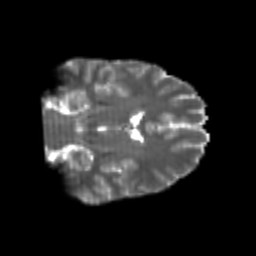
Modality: T2w
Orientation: coronal
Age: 20
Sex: male
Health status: healthy
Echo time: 0.074 s